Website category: jobs
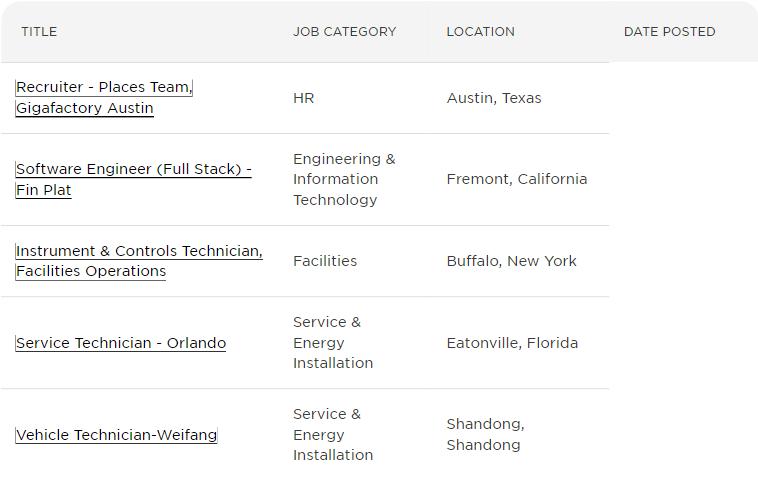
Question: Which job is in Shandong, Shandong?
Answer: Vehicle Technician-Weifang

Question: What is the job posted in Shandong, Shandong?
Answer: Vehicle Technician-Weifang

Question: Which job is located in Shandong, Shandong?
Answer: Vehicle Technician-Weifang

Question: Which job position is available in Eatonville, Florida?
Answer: Service Technician - Orlando

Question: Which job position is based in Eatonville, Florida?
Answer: Service Technician - Orlando

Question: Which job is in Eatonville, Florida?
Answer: Service Technician - Orlando

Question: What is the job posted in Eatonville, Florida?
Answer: Service Technician - Orlando

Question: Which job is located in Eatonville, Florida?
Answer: Service Technician - Orlando

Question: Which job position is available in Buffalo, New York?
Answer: Instrument & Controls Technician, Facilities Operations

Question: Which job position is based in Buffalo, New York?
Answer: Instrument & Controls Technician, Facilities Operations

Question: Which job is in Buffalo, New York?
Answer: Instrument & Controls Technician, Facilities Operations

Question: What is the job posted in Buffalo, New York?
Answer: Instrument & Controls Technician, Facilities Operations

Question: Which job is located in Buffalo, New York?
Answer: Instrument & Controls Technician, Facilities Operations